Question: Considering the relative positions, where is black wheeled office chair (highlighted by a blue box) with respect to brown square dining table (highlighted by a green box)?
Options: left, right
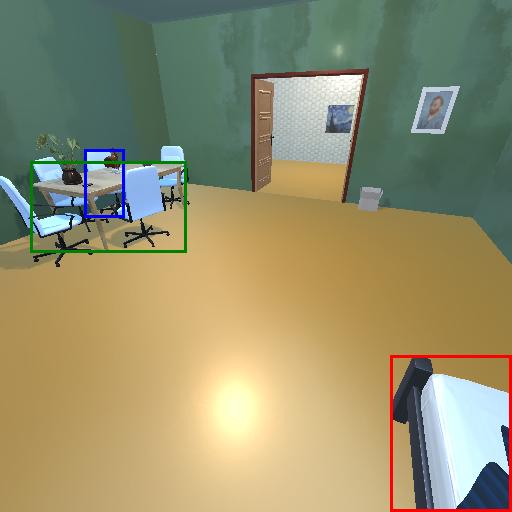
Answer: left